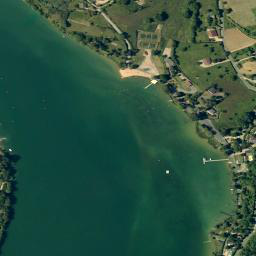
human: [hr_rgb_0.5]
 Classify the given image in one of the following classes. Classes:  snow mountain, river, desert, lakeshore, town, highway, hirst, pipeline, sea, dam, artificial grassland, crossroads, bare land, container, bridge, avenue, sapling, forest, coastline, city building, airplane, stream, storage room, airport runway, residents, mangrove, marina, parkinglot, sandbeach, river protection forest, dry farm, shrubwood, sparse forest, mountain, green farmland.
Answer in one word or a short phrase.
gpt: river